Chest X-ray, AP view. Patient: 63 years old, sex M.
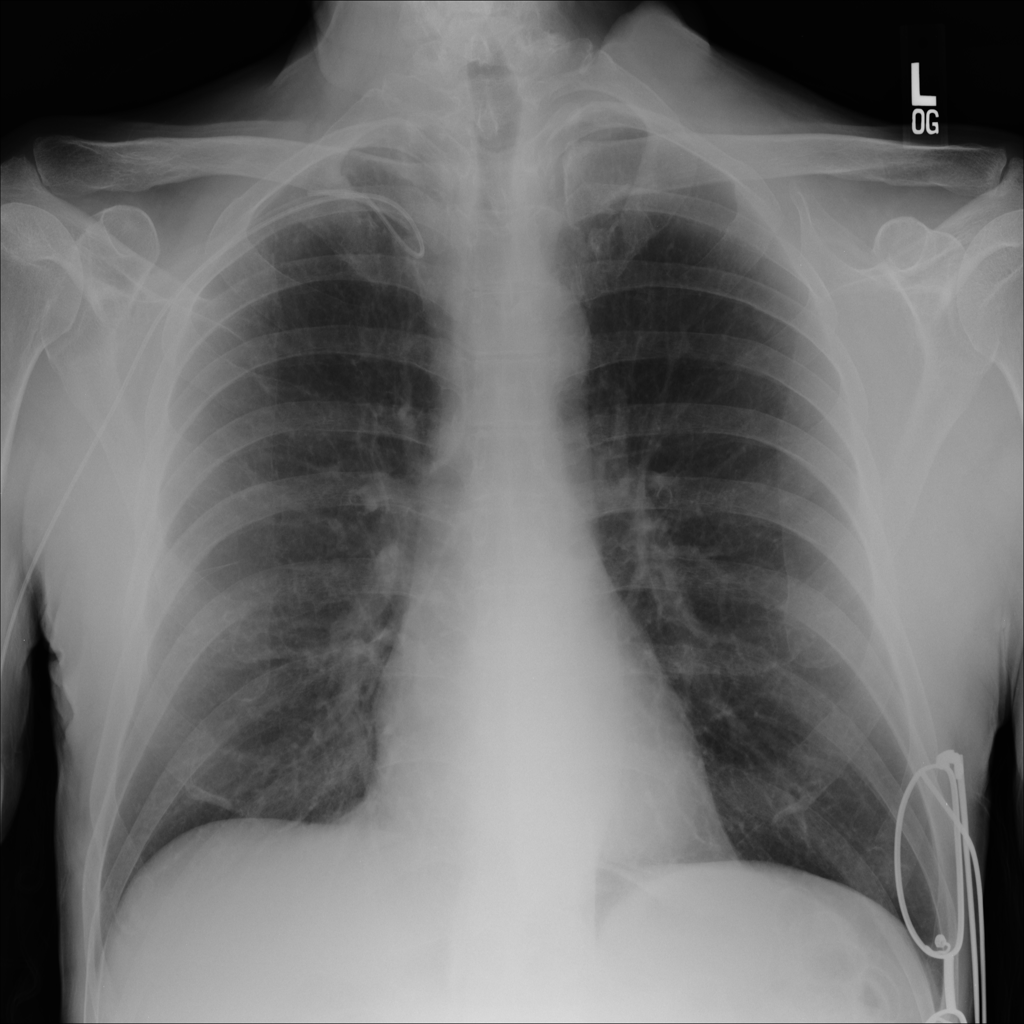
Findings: No Finding